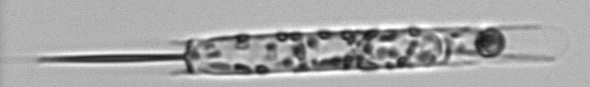
Label: Ditylum_brightwellii